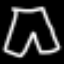
Label: pants